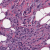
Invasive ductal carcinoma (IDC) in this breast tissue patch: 1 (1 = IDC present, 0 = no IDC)